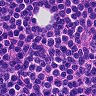
Metastatic tissue present: no